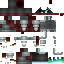
A male skeleton skin with dark skin, wearing brown helmet dressed in a red armor chest and brown pants, featuring a closed mouth.